Question: I have a JSON which is in nested form. I would like to extract specific data from json and put into csv using pandas python.
'''
data = {
"class":"hudson.model.Hudson",
"jobs":[
{
"_class":"hudson.model.FreeStyleProject",
"name":"git_checkout",
"url":"http://localhost:8080/job/git_checkout/",
"builds":[
{
"_class":"hudson.model.FreeStyleBuild",
"duration":1201,
"number":6,
"result":"FAILURE",
"url":"http://localhost:8080/job/git_checkout/6/"
}
]
},
{
"_class":"hudson.model.FreeStyleProject",
"name":"output",
"url":"http://localhost:8080/job/output/",
"builds":[
]
},
{
"_class":"org.jenkinsci.plugins.workflow.job.WorkflowJob",
"name":"pipeline_test",
"url":"http://localhost:8080/job/pipeline_test/",
"builds":[
{
"_class":"org.jenkinsci.plugins.workflow.job.WorkflowRun",
"duration":9274,
"number":85,
"result":"SUCCESS",
"url":"http://localhost:8080/job/pipeline_test/85/"
},
{
"_class":"org.jenkinsci.plugins.workflow.job.WorkflowRun",
"duration":4251,
"number":84,
"result":"SUCCESS",
"url":"http://localhost:8080/job/pipeline_test/84/"
}
]
}
]
}
'''
From the above JSON i want to fetch jobs name value and builds result value . I am new to python any help will be appreciated .
Till now i have tried
'''
main_data = data['jobs]
json_normalize(main_data,['builds'],
record_prefix='jobs_', errors='ignore')
'''
which gives information only build key values and not the name of job .
Can anyone help ?
:

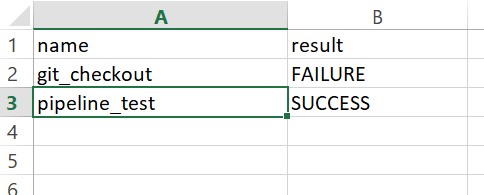
Answer: Considering only first build result value you can need to be in csv column you can achieve this using pandas.
'''
data = {
"class": "hudson.model.Hudson",
"jobs": [
{
"_class": "hudson.model.FreeStyleProject",
"name": "git_checkout",
"url": "http://localhost:8080/job/git_checkout/",
"builds": [
{
"_class": "hudson.model.FreeStyleBuild",
"duration": 1201,
"number": 6,
"result": "FAILURE",
"url": "http://localhost:8080/job/git_checkout/6/"
}
]
},
{
"_class": "hudson.model.FreeStyleProject",
"name": "output",
"url": "http://localhost:8080/job/output/",
"builds": []
},
{
"_class": "org.jenkinsci.plugins.workflow.job.WorkflowJob",
"name": "pipeline_test",
"url": "http://localhost:8080/job/pipeline_test/",
"builds": [
{
"_class": "org.jenkinsci.plugins.workflow.job.WorkflowRun",
"duration": 9274,
"number": 85,
"result": "SUCCESS",
"url": "http://localhost:8080/job/pipeline_test/85/"
},
{
"_class": "org.jenkinsci.plugins.workflow.job.WorkflowRun",
"duration": 4251,
"number": 84,
"result": "SUCCESS",
"url": "http://localhost:8080/job/pipeline_test/84/"
}
]
}
]
}
main_data = data.get('jobs')
res = {'name':[], 'result':[]}
for name_dict in main_data:
res['name'].append(name_dict.get('name','NA'))
resultval = name_dict['builds'][0].get('result') if len(name_dict['builds'])>0 else 'NA'
res['result'].append(resultval)
print(res)
import pandas as pd
df = pd.DataFrame(res)
df.to_csv("/home/file_timer/jobs.csv", index=False)
'''
Check the csv file output
'''
name,result
git_checkout,FAILURE
output,NA
pipeline_test,SUCCESS
'''
If 'NA' result want to skip then
'''
main_data = data.get('jobs')
res = {'name':[], 'result':[]}
for name_dict in main_data:
if len(name_dict['builds'])==0:
continue
res['name'].append(name_dict.get('name', 'NA'))
resultval = name_dict['builds'][0].get('result')
res['result'].append(resultval)
print(res)
import pandas as pd
df = pd.DataFrame(res)
df.to_csv("/home/akash.pagar/shell_learning/file_timer/jobs.csv", index=False)
'''
Output will bw like
'''
name,result
git_checkout,FAILURE
pipeline_test,SUCCESS
'''